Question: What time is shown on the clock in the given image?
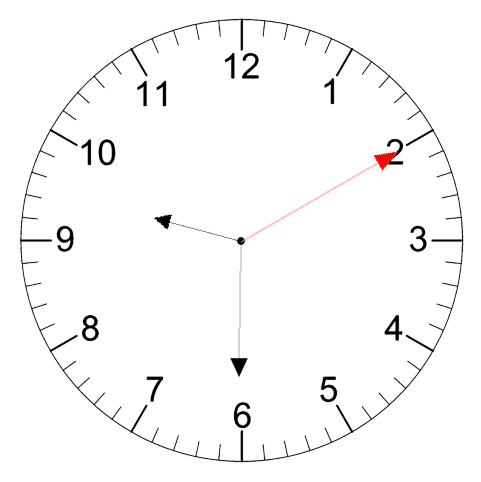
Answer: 09:30:10